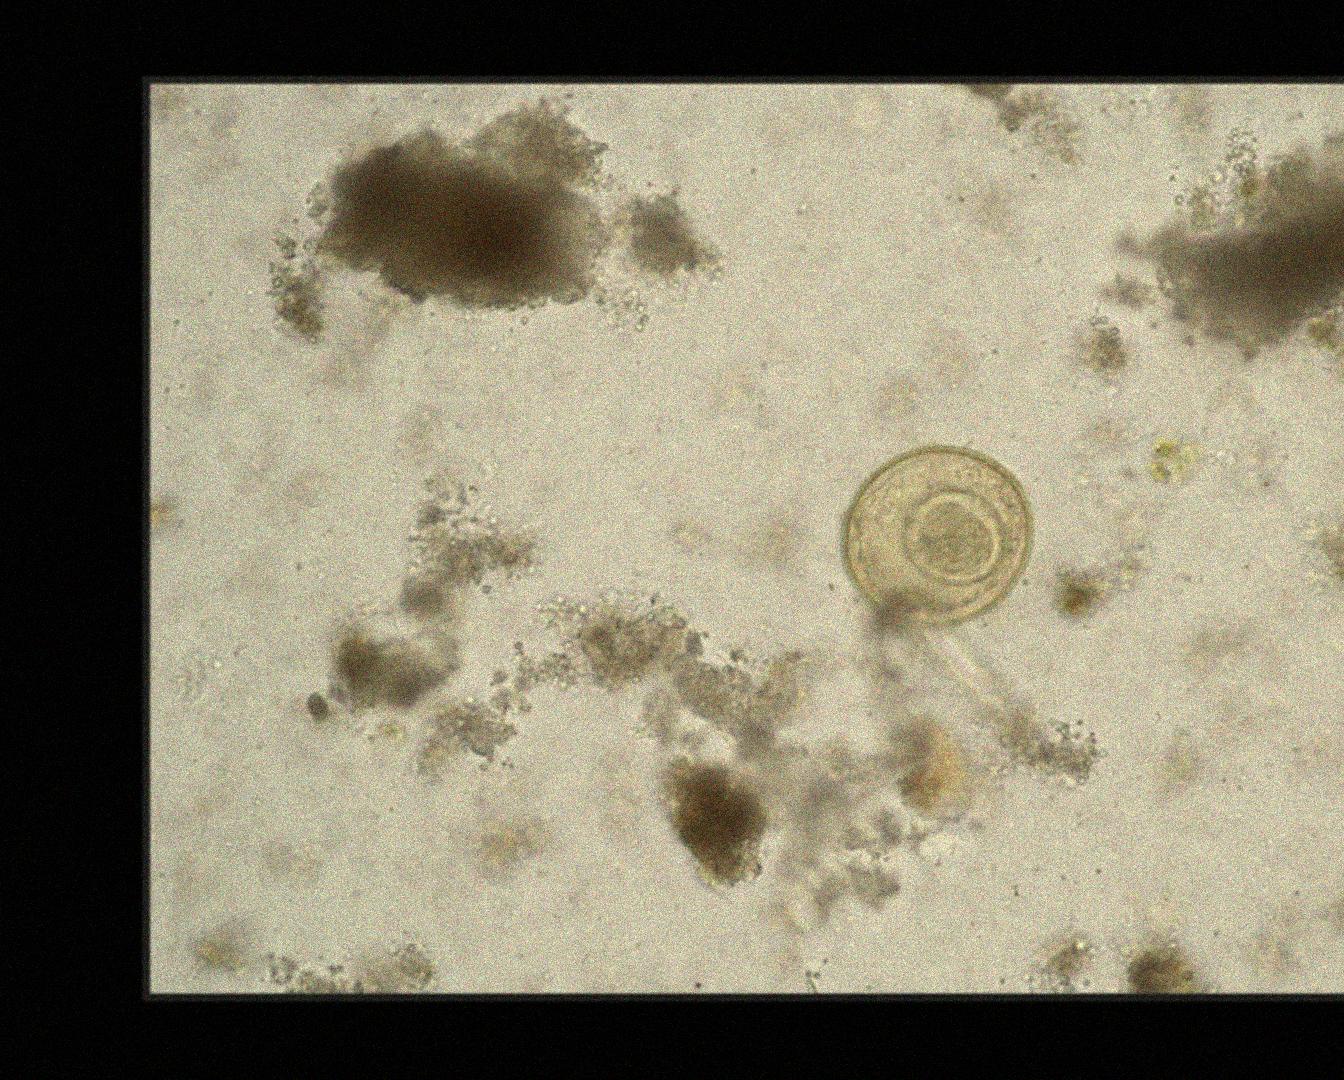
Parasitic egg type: Hymenolepis diminuta